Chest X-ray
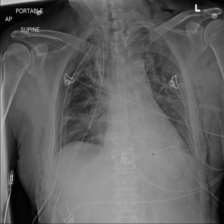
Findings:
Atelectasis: negative
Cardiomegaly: negative
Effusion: negative
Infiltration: positive
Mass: negative
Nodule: negative
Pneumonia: negative
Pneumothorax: positive
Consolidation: negative
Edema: negative
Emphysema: positive
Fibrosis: negative
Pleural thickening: negative
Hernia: negative